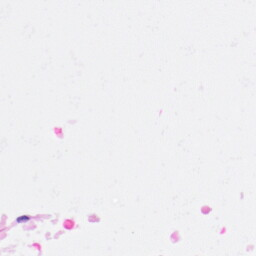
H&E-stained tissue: Heart